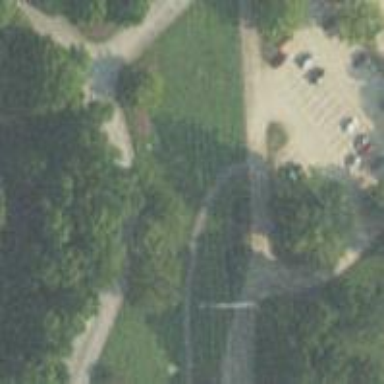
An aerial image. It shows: Disc golf basket.